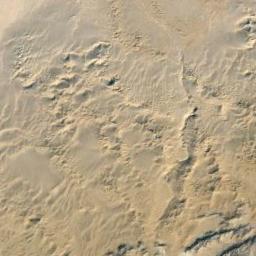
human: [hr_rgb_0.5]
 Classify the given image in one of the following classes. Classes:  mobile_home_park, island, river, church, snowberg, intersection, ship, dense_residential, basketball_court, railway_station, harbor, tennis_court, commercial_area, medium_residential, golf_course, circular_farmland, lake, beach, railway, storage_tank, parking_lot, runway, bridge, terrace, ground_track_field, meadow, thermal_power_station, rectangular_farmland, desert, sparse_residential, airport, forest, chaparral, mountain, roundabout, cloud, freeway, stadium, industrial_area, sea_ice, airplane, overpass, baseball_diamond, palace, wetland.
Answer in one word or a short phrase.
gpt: desert